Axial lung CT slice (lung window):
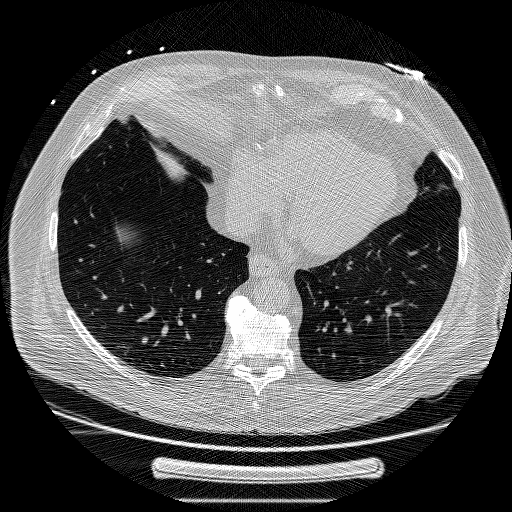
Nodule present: no